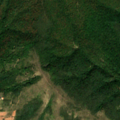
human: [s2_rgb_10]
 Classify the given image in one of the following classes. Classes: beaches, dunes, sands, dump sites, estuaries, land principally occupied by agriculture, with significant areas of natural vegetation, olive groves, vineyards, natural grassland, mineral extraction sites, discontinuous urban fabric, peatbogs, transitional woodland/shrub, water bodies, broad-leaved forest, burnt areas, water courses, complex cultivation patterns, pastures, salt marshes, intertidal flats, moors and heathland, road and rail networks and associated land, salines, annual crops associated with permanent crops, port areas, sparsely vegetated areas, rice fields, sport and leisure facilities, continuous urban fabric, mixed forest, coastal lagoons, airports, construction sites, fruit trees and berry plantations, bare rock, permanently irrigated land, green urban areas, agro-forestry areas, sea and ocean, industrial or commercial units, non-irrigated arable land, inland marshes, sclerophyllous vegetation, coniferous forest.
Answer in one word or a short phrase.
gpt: complex cultivation patterns, broad-leaved forest, natural grassland, transitional woodland/shrub